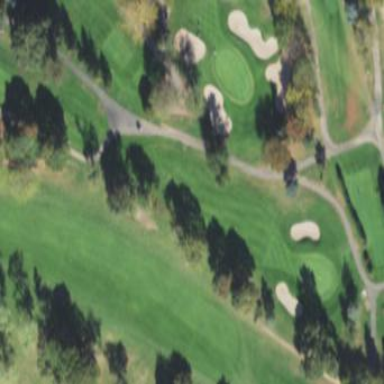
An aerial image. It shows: Grassy area designated as golf fairway.